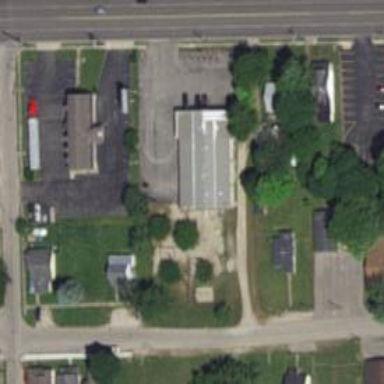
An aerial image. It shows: Alley classified as service road.